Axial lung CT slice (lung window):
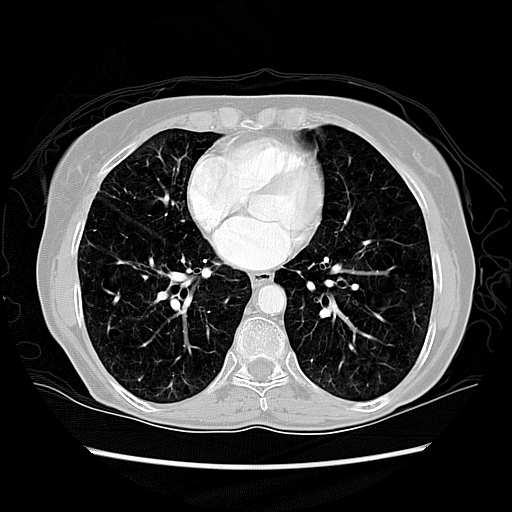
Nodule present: no